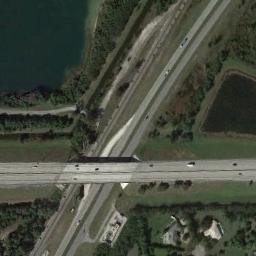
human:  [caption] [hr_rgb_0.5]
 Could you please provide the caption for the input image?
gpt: The cross-line overpass is over the roads and some lakes are next to the overpass .

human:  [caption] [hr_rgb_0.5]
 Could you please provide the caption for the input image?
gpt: There is an overpass and two black cars .

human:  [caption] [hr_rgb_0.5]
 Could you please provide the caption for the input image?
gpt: The overpass is on the grass next to some lakes .

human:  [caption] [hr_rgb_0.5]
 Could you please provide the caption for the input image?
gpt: There are many trees beside the overpass .

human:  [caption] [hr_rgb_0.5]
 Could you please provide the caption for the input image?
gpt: There are some green trees and lakes beside the overpass .